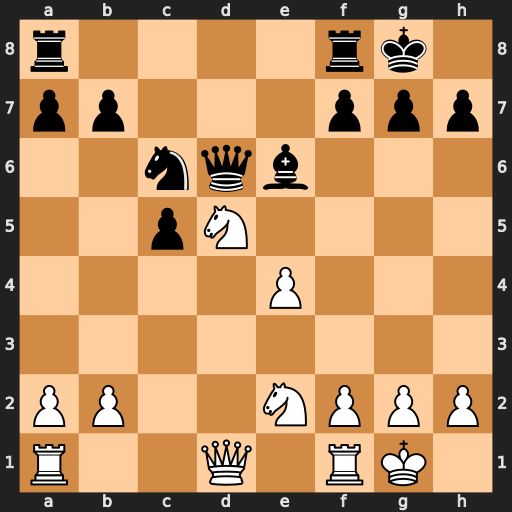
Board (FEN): r4rk1/pp3ppp/2nqb3/2pN4/4P3/8/PP2NPPP/R2Q1RK1
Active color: w
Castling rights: -
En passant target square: -
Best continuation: Nf6+ gxf6 Qxd6